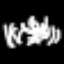
Label: angel